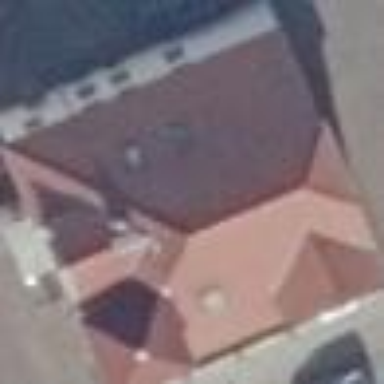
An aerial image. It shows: Office building with hipped roof.